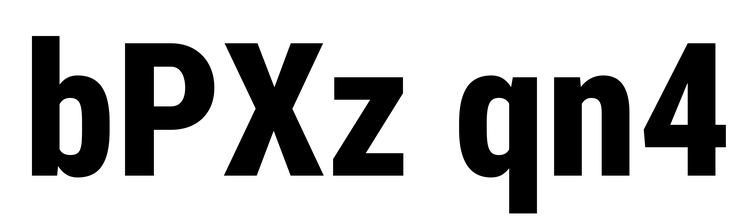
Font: Roboto_Condensed_ExtraBold